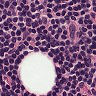
Metastatic tissue present: no